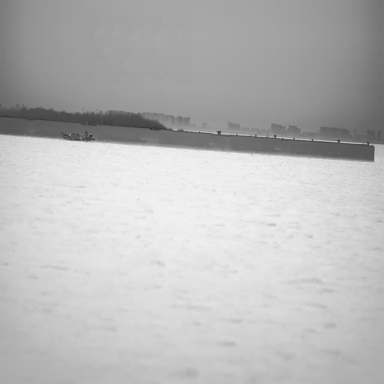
There is a bulk_carrier in the infrared image.